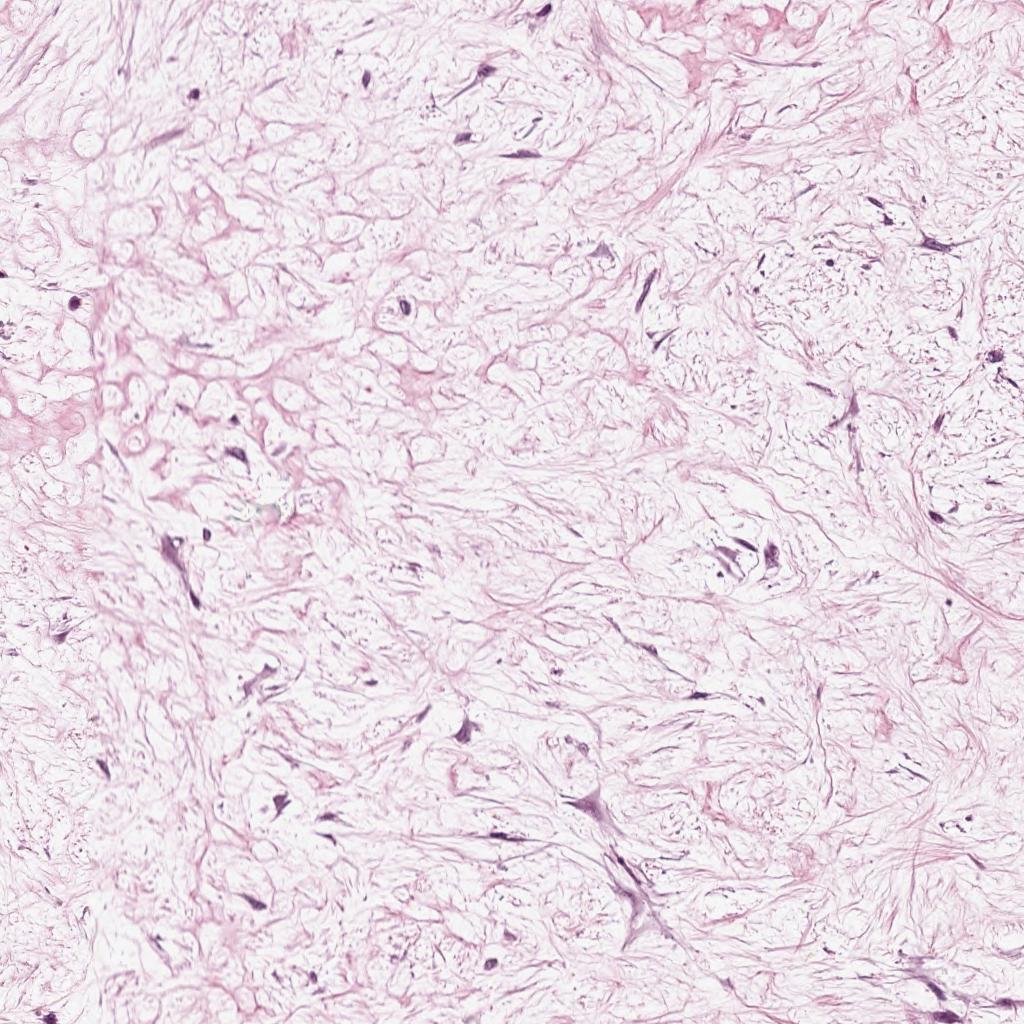
Label: Non-Viable-Tumor